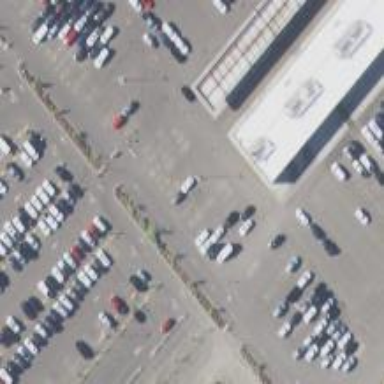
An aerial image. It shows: Car rental service.